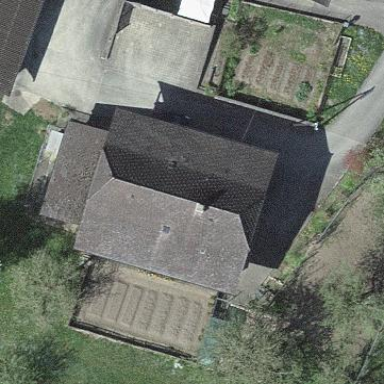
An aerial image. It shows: Farm building.